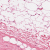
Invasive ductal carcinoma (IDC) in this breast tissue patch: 0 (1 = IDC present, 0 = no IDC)